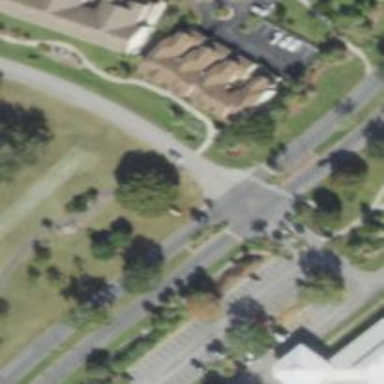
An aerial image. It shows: Residential road with sidewalk on the left.